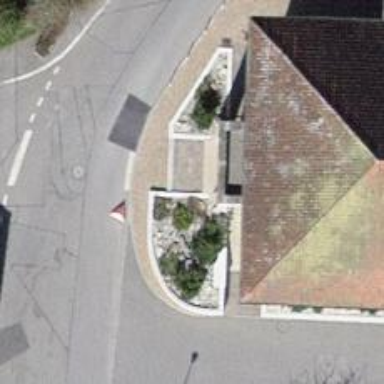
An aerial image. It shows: Post box.